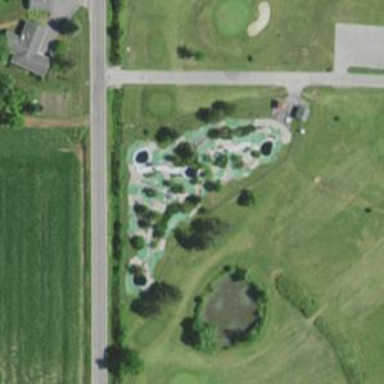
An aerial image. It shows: Golf hole.